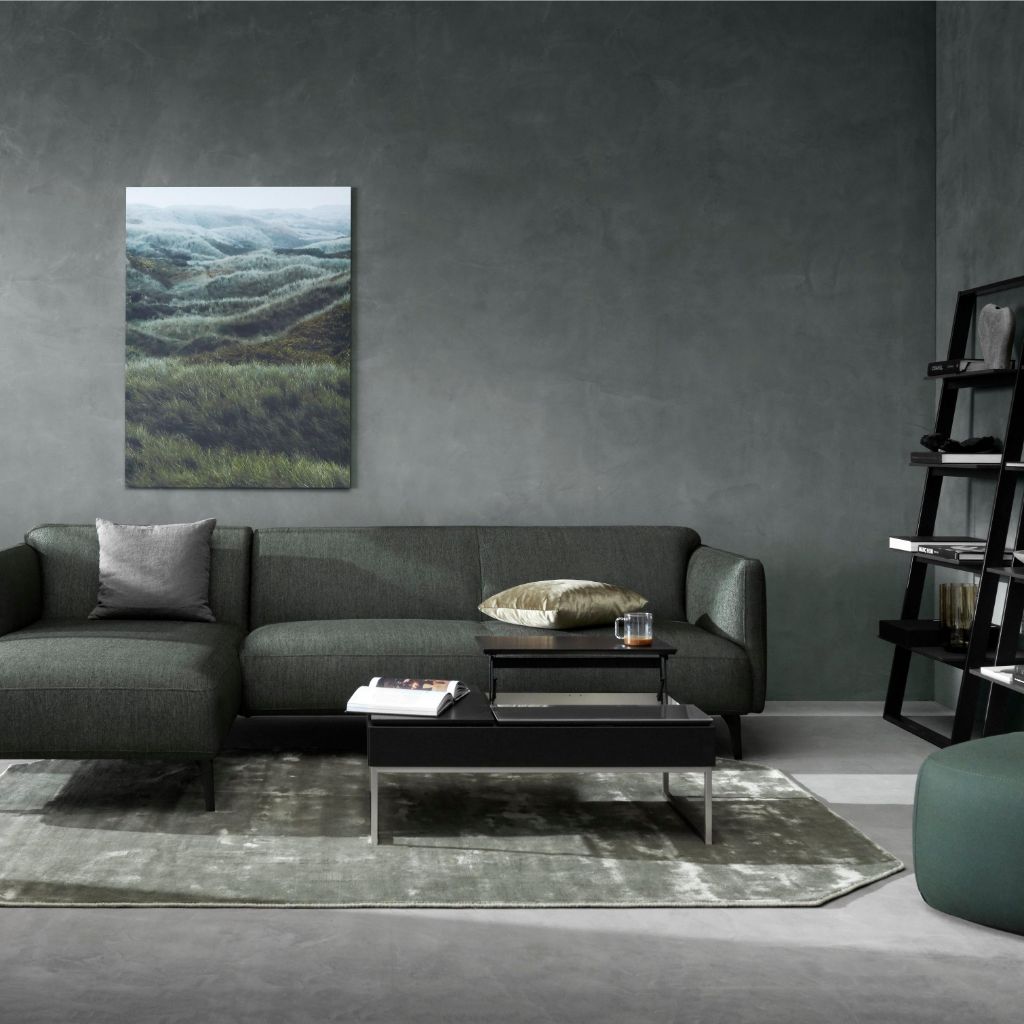
living room, green fabric sectional sofa, contemporary, paint wallpaper, with solid pattern, concrete flooring, with smooth pattern